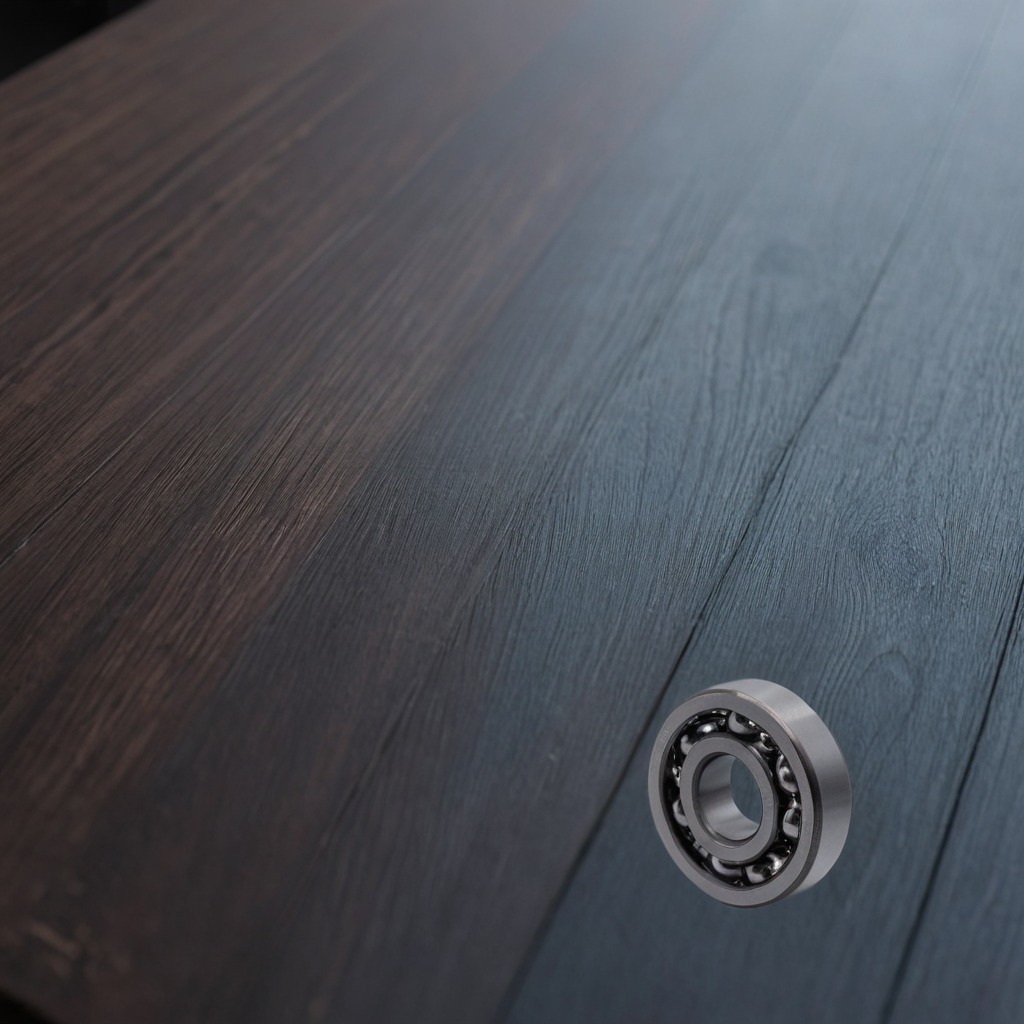
A metal ball bearing is lying on the table.